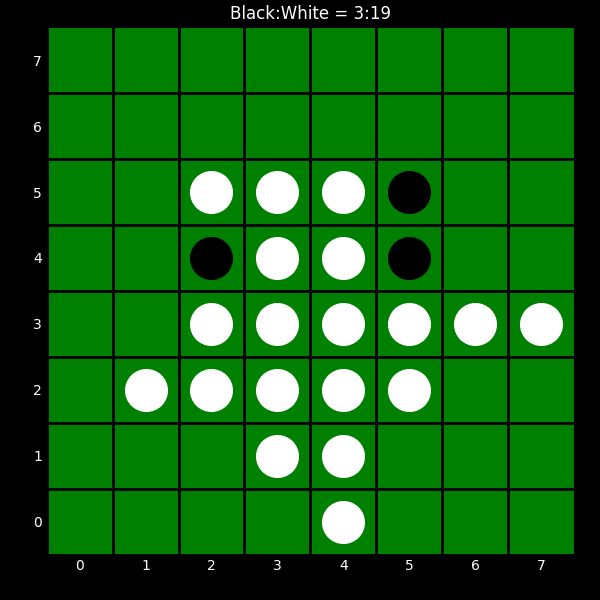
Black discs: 3
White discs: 19